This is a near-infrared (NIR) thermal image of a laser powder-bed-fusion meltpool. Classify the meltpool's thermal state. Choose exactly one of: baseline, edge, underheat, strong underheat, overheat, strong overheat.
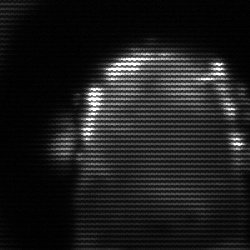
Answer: baseline